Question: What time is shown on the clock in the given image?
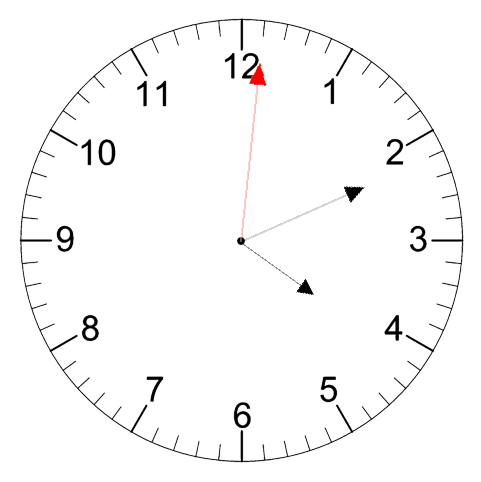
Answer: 04:11:01